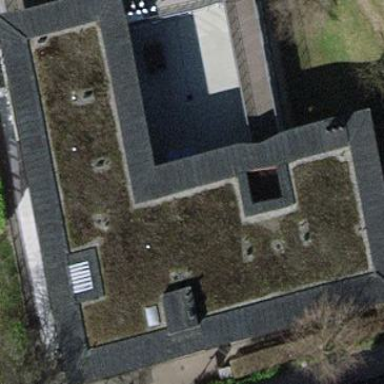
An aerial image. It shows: Hospital building.